Here is the time-frequency representation (spectrogram) of a rolling-element bearing's vibration measurement. Diagnose the bearing from this image, choosing from: normal, inner_race, outer_race, ball.
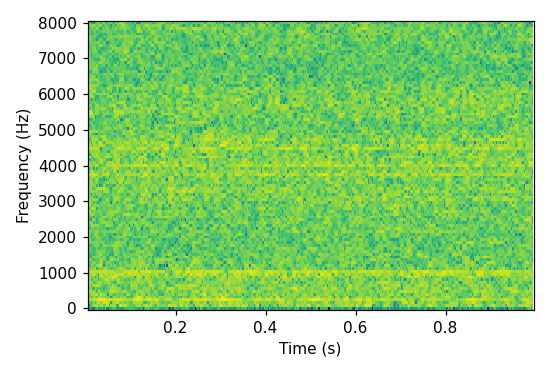
Answer: outer_race